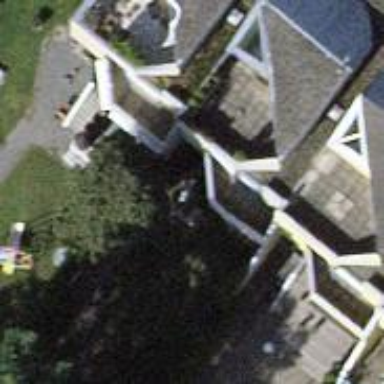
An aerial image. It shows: Terrace building.